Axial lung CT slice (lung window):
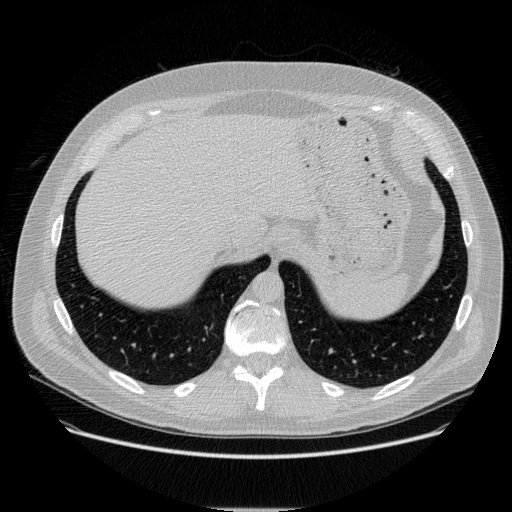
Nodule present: no